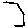
Label: hexagon